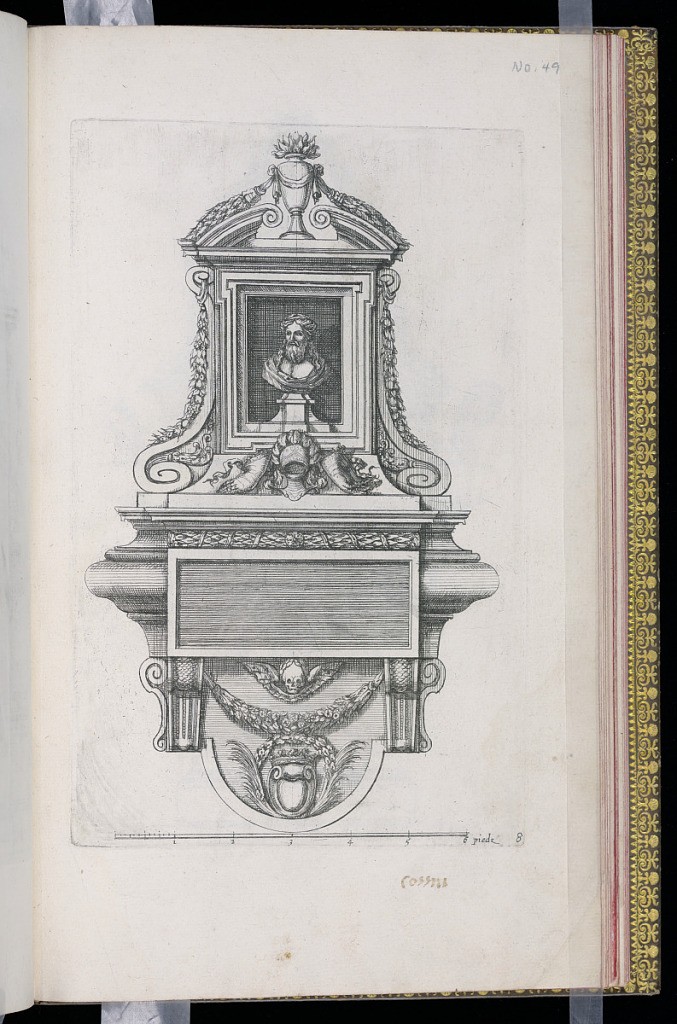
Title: Design for a Sepulchral (Funerary) Wall Mounted Monument
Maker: D. Antoine Pierretz, French, active 1647
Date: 1647-55
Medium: Etching on laid paper
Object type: Print
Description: A design for a sepulchral (funerary) wall mounted monument featuring a sculpted portrait bust framed and topped with a broken pediment and flaming vase finial, trophy of arms, festoons of leaves and flowers, leaf and ribbon molding, cartouches, palm leaves, scale pattern, fluting, a bat skull mask (mascaron). A scale below. The plate is numbered.